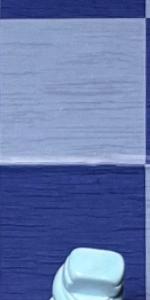
Label: Empty